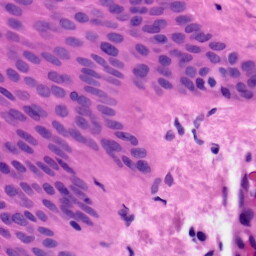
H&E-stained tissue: Skin